Question: I have a solution with a number of nUnit tests that do not appear to run on Visual Studio Online servers. Here's what I've done so far:
1. Created a separate folder (outside of my branch structure) that has nUnit test adapter DLLs
2. Build controller is configured with a path to custom assemblies to point to nUnit folder that has adapter DLLs
3. Build's test Source is configured as: " - Run tests in test sources matching *test*.dll;*test*.appx,Target platform: 'X64'"
Build controller reports during the build
> Run optional script after MSBuild
Run optional script before Test
Runner Run VS Test Runner
Run Continuous Deployment
No test results afterwards.
> No test results
No code coverage results
What am I doing wrong? Do nUnit tests require special attributes to run properly on VSO? Am I missing any other configuration settings?
I've followed this link when configuring: <URL>
Edit:
Test settings expanded as requested

Appreciate any help!
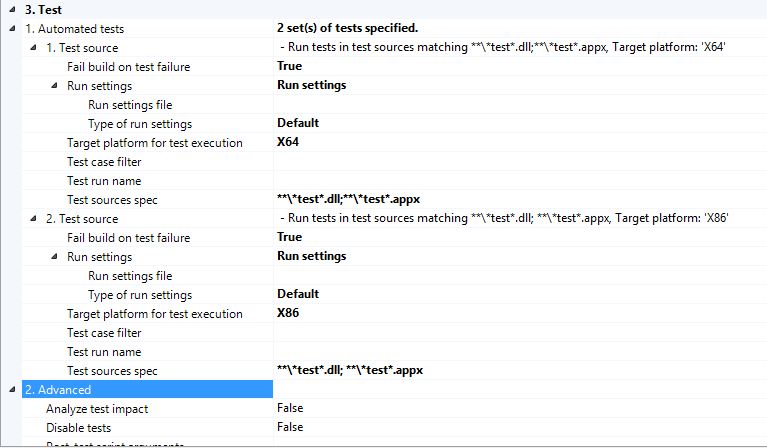
Answer: Well, I never setup a TFS build before, let alone an online one, until now (TeamCity fan), so I copied every single property from the screenshots and the only way I could get it to pseudo-"pass" (fully green, with no 'No test found. Make sure that installed test discoverers & executors' warnings under 'Other Errors and Warnings') is when it didn't find any '*test*.dll' assemblies to load to begin with, rather than no '[Test]' methods to execute. Did you check your MSBuild log to make sure your test project assemblies are copied and match the pattern?
'''
_CopyFilesMarkedCopyLocal:
Copying file from "C:\a\src\Alertera-Scheduler\packages\NUnit.2.6.3\lib\nunit.framework.dll" to "C:\a\bin\nunit.framework.dll".
Copying file from "C:\a\src\Alertera-Scheduler\packages\NUnit.2.6.3\lib\nunit.framework.xml" to "C:\a\bin\nunit.framework.xml".
CopyFilesToOutputDirectory:
Copying file from "obj\Debug\Alertera-Scheduler.Tests.dll" to "C:\a\bin\Alertera-Scheduler.Tests.dll".
Alertera-Scheduler.Tests -> C:\a\bin\Alertera-Scheduler.Tests.dll
Copying file from "obj\Debug\Alertera-Scheduler.Tests.pdb" to "C:\a\bin\Alertera-Scheduler.Tests.pdb".
Done Building Project "C:\a\src\Alertera-Scheduler\Alertera-Scheduler.Tests\Alertera-Scheduler.Tests.csproj" (default targets).
Done Building Project "C:\a\src\Alertera-Scheduler\Alertera-Scheduler.sln" (default targets).
'''
Could you expand your 'Test source' settings as well?
If you click 'Open Drop Folder' (Build details in VS) > 'Diagnostics' (tab in VSO) what does it say under 'Run VS Test Runner'?
'''
Run VS Test Runner 00:00:00
There were no matches for the search pattern C:\a\bin\*test2*.dll
There were no matches for the search pattern C:\a\bin\*test*.appx
'''